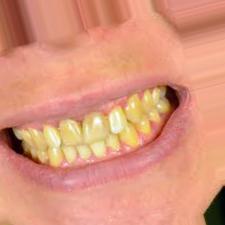
Condition: Tooth Discoloration